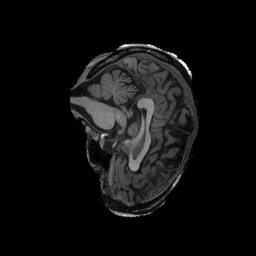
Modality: T1w
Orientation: sagittal
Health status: ill
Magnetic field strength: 3 T